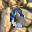
Label: 0